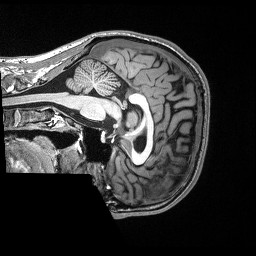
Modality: T1w
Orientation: sagittal
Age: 25
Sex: male